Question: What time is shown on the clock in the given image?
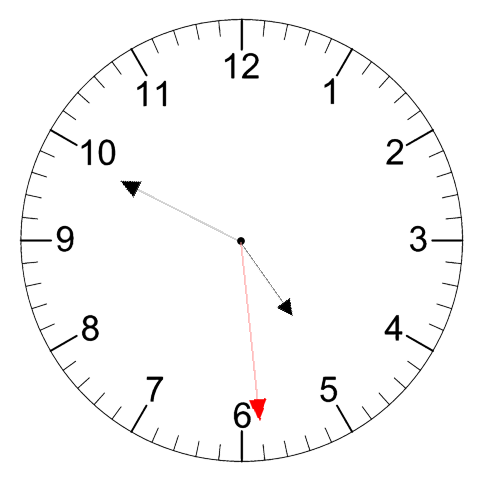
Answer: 04:49:29